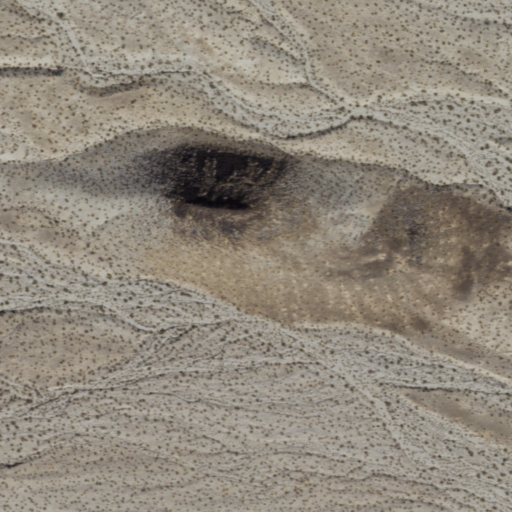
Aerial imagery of mountain in Arizona named Black Butte containing only shrub